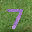
Label: 7